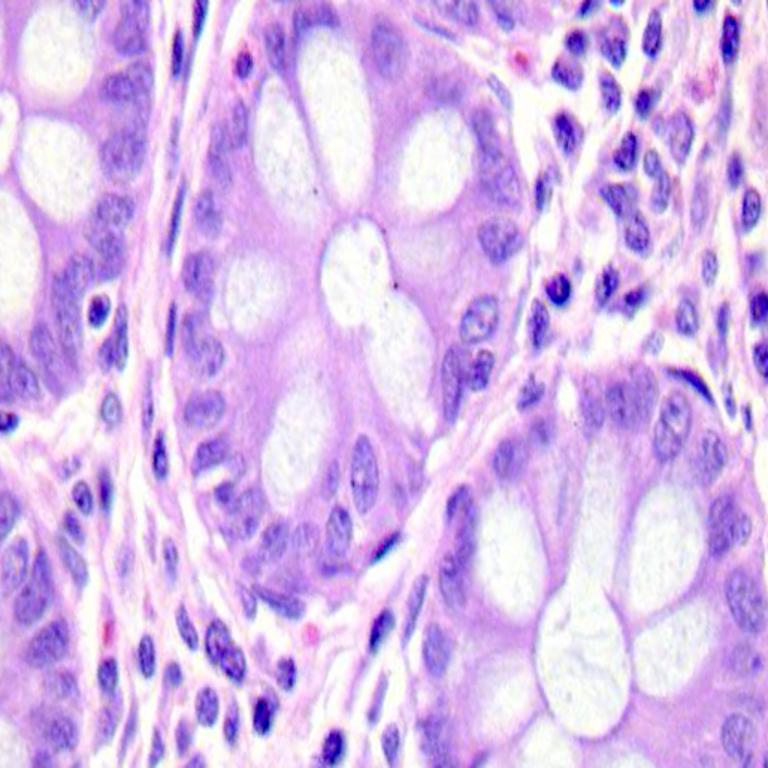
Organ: colon
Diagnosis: benign